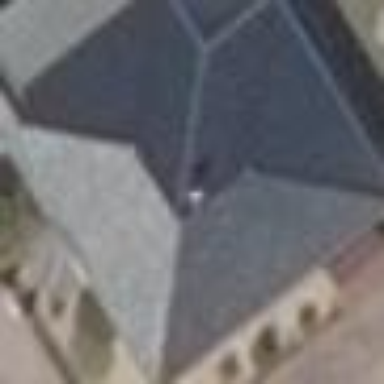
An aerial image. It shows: Detached building with hipped roof.